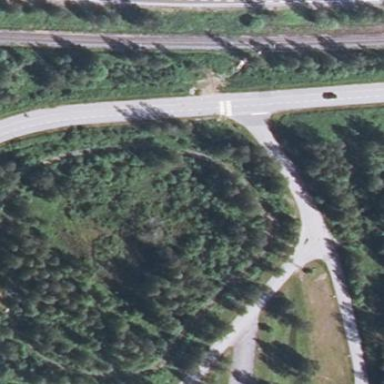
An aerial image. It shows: Raceway road.